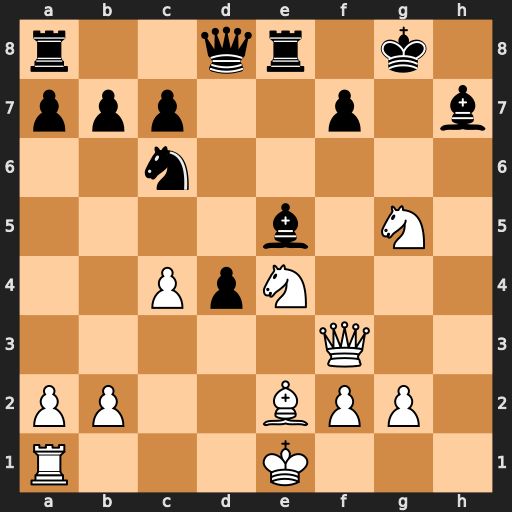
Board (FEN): r2qr1k1/ppp2p1b/2n5/4b1N1/2PpN3/5Q2/PP2BPP1/R3K3
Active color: w
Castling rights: Q
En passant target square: -
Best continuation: Qxf7+ Kh8 Qxh7#